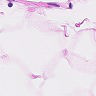
Metastatic tissue present: no